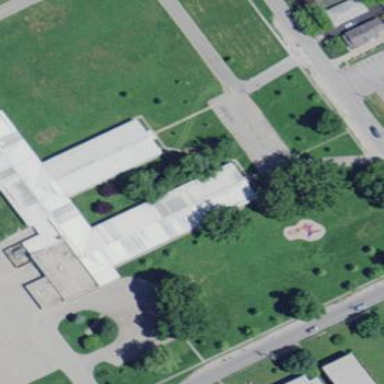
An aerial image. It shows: School.